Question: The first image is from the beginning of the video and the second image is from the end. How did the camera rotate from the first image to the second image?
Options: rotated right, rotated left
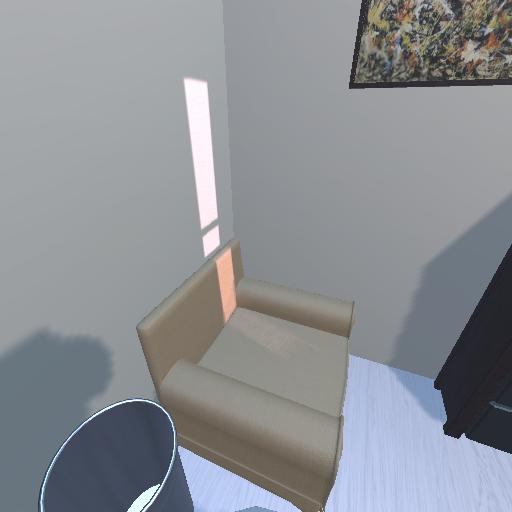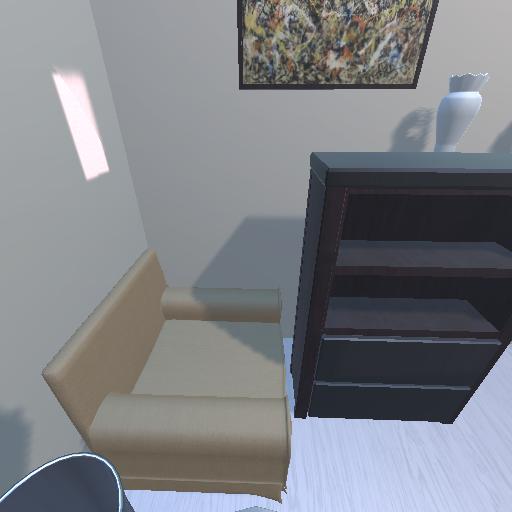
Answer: rotated right